Interaction volume radius: 5 \u00c5
Interaction volume height: 40 \u00c5
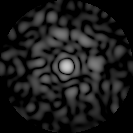
Disorder parameter: 0.8433